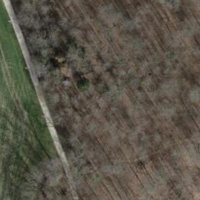
EUNIS habitat code: 41
Species observed at this site:
Galeopsis tetrahit